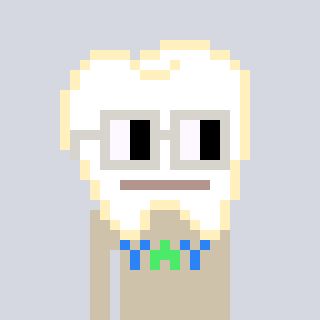
a pixel art character with square light gray glasses, a tooth-shaped head and a bege-colored body on a cool background